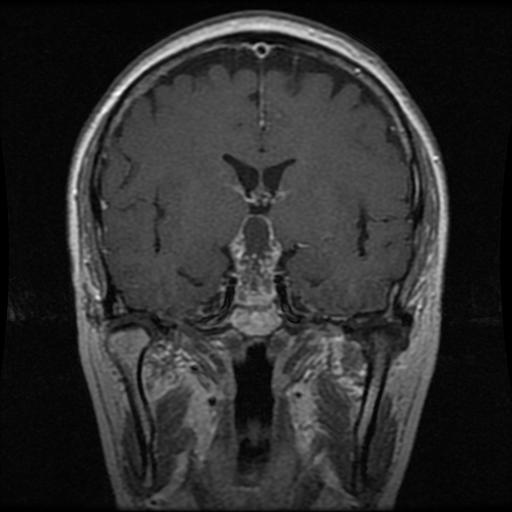
Label: pituitary